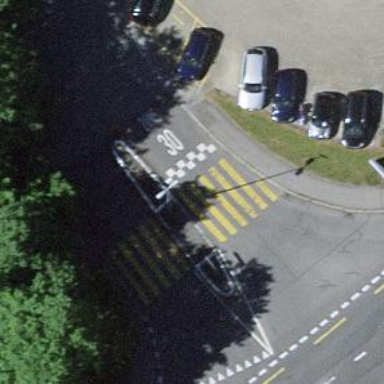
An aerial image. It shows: Footway that serves as traffic island.